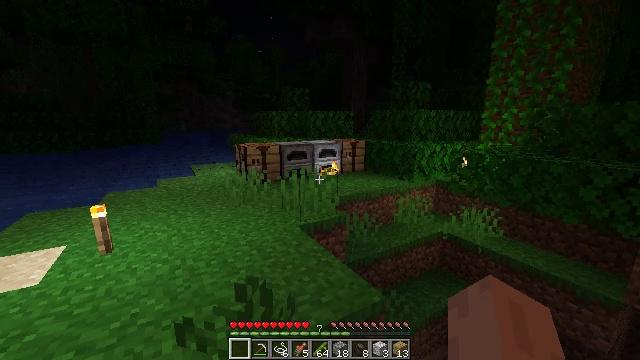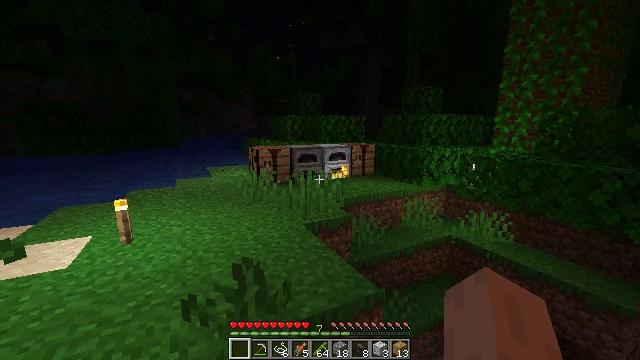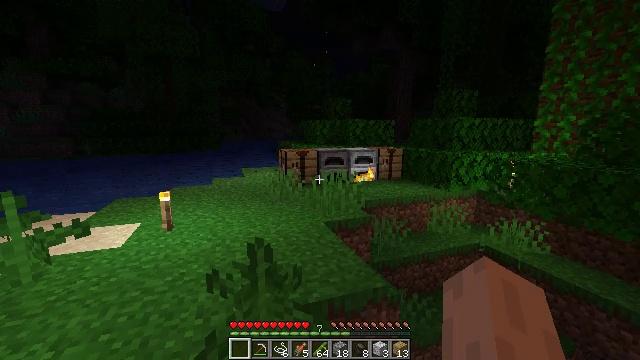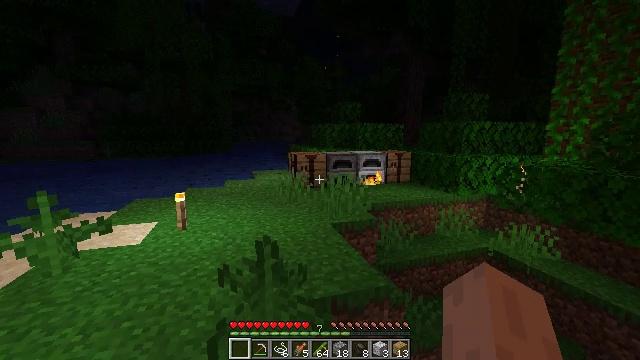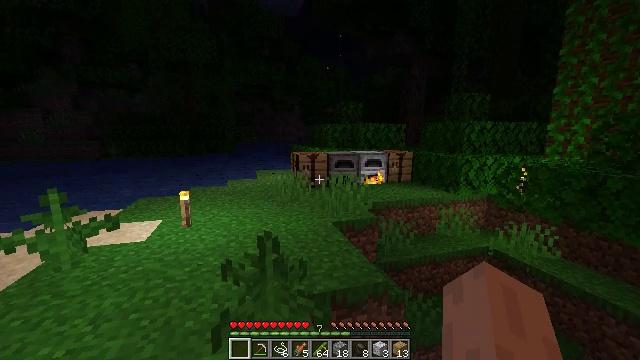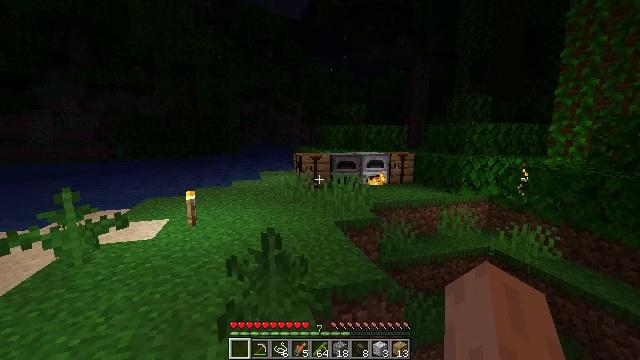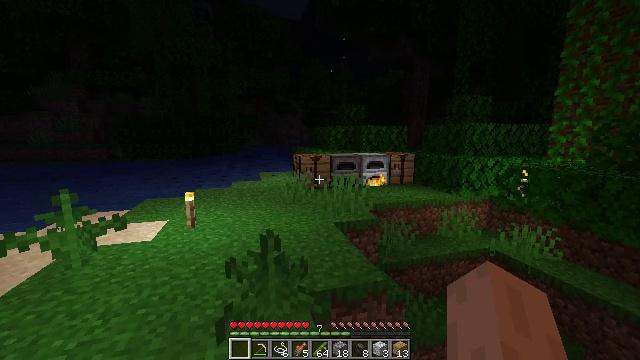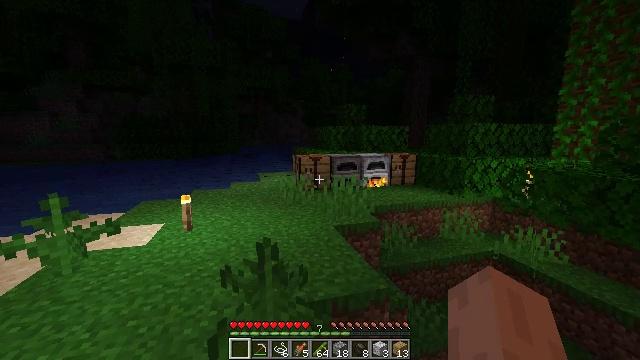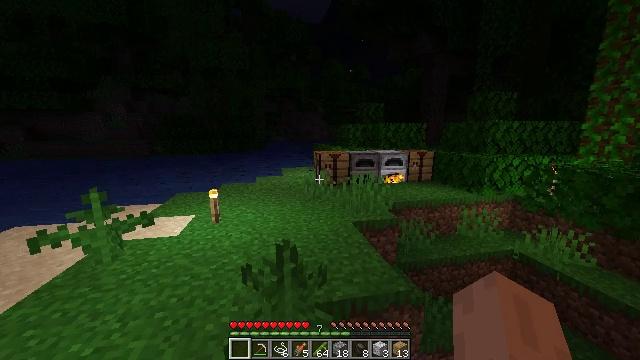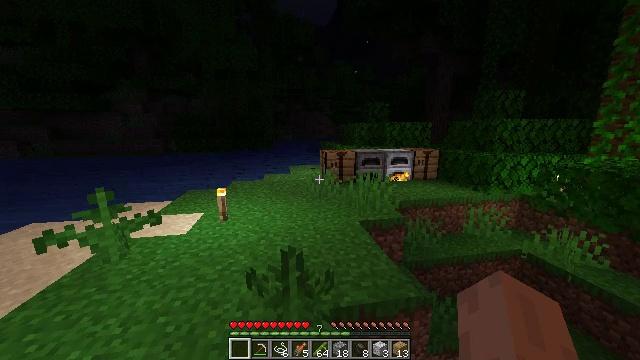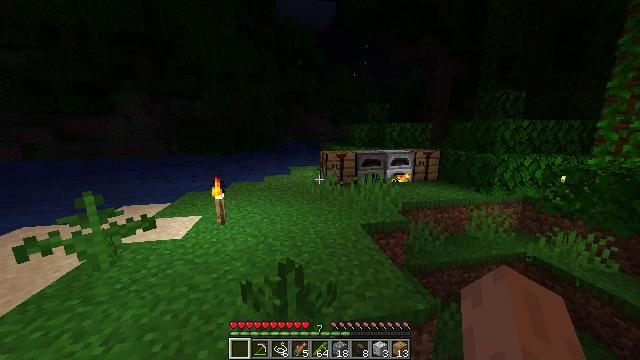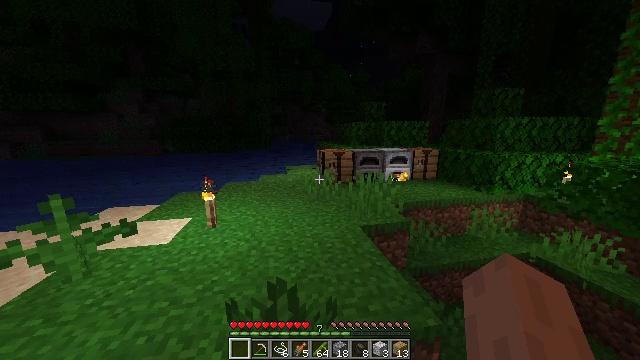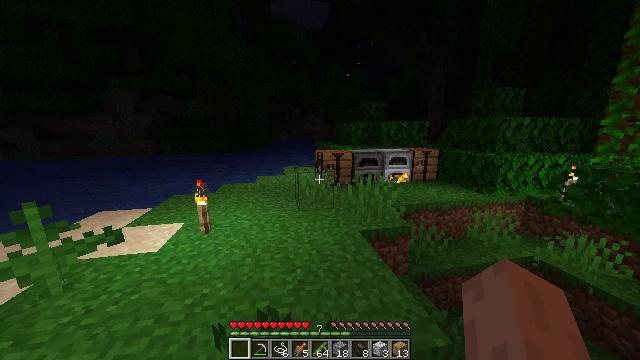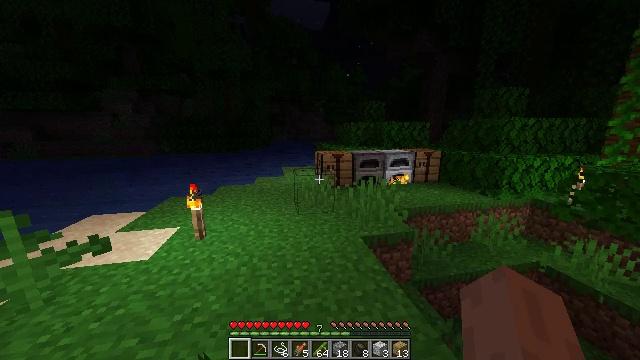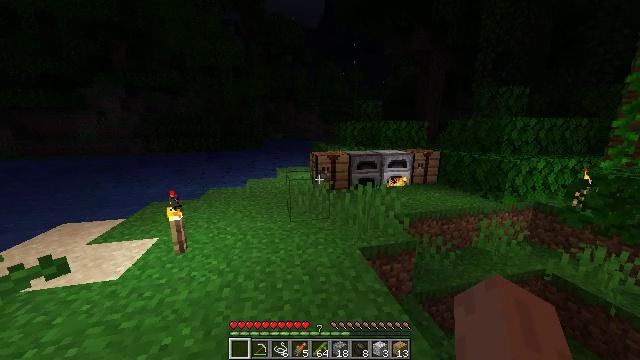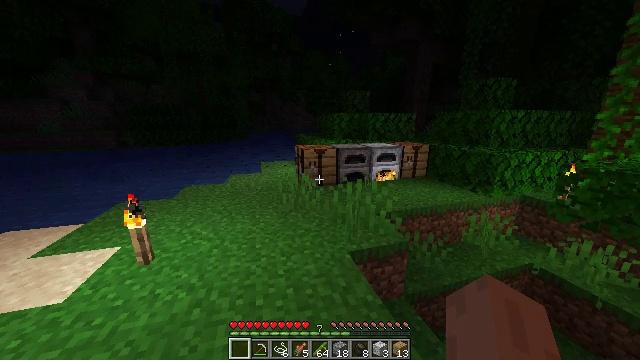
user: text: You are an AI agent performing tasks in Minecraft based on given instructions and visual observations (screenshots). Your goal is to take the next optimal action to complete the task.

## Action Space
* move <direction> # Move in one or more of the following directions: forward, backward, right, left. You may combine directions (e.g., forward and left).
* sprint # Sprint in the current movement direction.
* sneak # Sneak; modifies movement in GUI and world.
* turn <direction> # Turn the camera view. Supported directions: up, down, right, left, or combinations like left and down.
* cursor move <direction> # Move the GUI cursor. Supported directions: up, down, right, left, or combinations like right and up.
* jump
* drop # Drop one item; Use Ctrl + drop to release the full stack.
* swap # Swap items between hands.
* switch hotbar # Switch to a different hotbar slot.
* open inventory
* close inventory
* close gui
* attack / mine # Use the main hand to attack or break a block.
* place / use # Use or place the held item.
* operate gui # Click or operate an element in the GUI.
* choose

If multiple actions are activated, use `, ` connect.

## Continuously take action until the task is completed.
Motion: motion action
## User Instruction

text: Create jungle planks from jungle logs.
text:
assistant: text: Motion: move back and move right, turn left
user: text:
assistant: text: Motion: move back and move right, turn left and up
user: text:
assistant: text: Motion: move back, turn left
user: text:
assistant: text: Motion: no_op
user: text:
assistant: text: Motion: no_op
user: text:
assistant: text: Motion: move forward
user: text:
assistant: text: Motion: move forward, sprint
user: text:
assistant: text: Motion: move forward, sprint, turn left and down
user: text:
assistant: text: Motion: move forward, sprint, turn left
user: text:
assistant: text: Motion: move forward, sprint
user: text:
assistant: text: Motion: move forward, sprint
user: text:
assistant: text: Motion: move forward, sprint
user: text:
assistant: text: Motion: move forward, sprint
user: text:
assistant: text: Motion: move forward, sprint, turn right
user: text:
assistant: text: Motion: move forward, sprint, turn right and down
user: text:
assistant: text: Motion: move forward, sprint, turn right
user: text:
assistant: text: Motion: move forward, sprint, turn right
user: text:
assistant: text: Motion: move forward, sprint
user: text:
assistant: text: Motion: move forward, sprint
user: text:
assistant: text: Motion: move forward, sprint
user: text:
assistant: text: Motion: move forward, sprint
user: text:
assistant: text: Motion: move forward, sprint, turn right
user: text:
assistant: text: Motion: move forward, sprint, turn right
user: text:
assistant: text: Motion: move forward, sprint
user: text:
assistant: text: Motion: move forward, sprint, use / place
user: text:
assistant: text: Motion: move forward, sprint, use / place
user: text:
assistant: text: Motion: turn down, use / place
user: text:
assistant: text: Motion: turn right
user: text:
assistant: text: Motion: no_op
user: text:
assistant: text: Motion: open gui